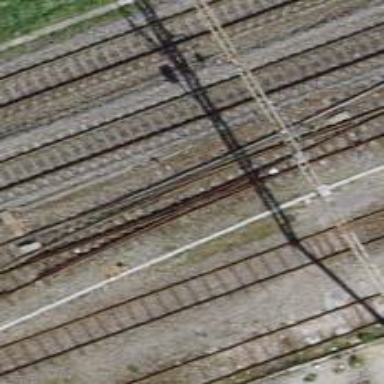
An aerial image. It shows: Railway yard with one track.